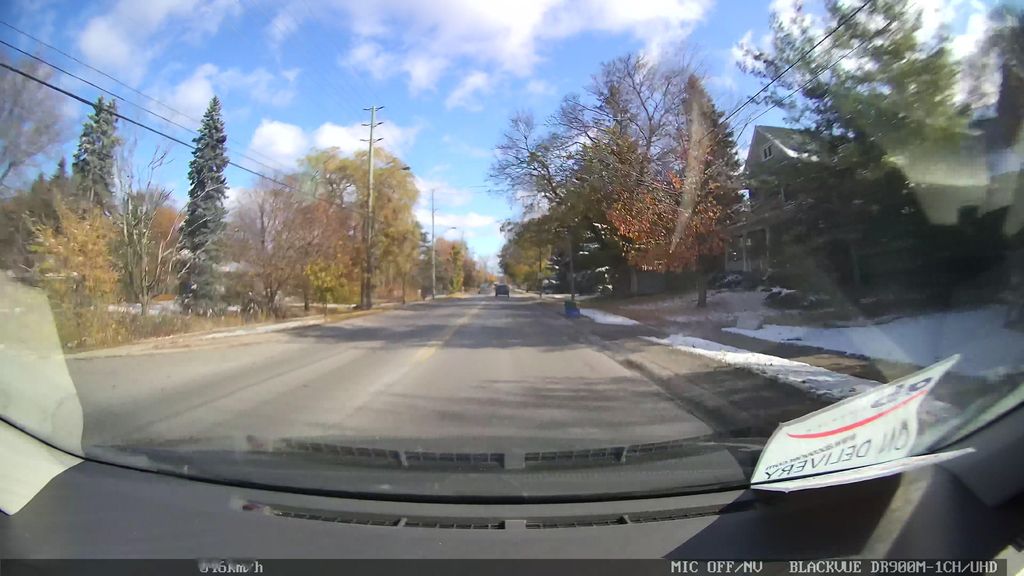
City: toronto